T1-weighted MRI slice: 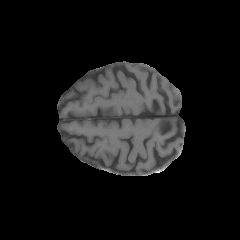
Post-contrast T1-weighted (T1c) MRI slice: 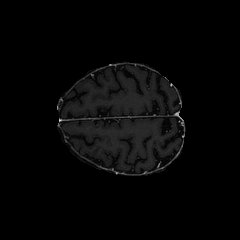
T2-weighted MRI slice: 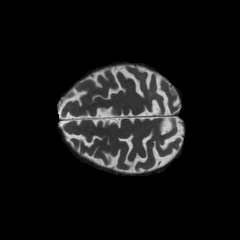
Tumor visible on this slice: yes